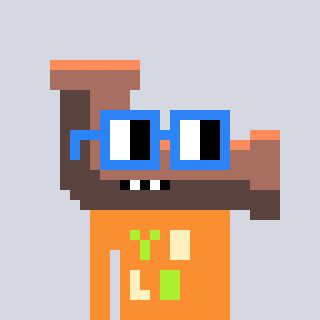
a pixel art character with square blue glasses, a pipe-shaped head and a orange-colored body on a cool background